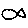
Label: fish